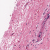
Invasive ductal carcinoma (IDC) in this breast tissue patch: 0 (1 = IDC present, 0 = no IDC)